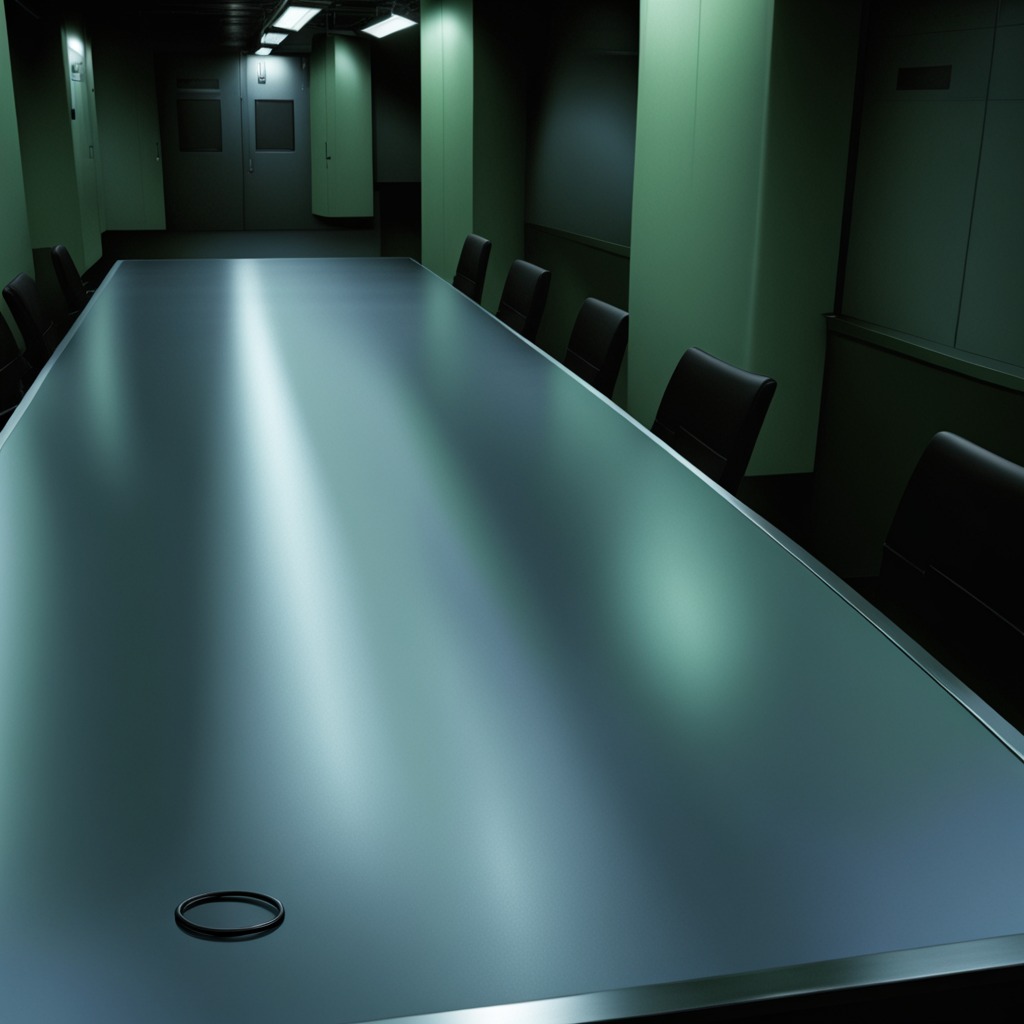
A rubber O-ring is lying on the clean empty table in a railway signal maintenance room.